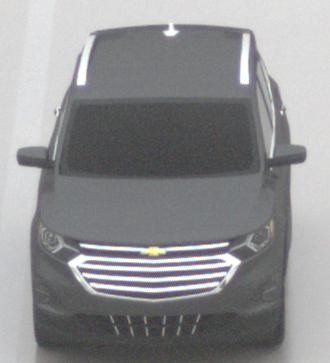
Make: Chevrolet
Model: Equinox
Detailed model: Gen. 2
Model produced from: 2015
Model produced until: 2017
Doors: 5
Color: gray
Road condition: wet road
Daytime: midday
Contrast: low contrast